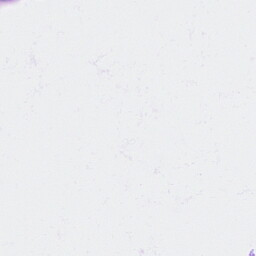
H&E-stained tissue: Breast